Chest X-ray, PA view. Patient: 49 years old, sex M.
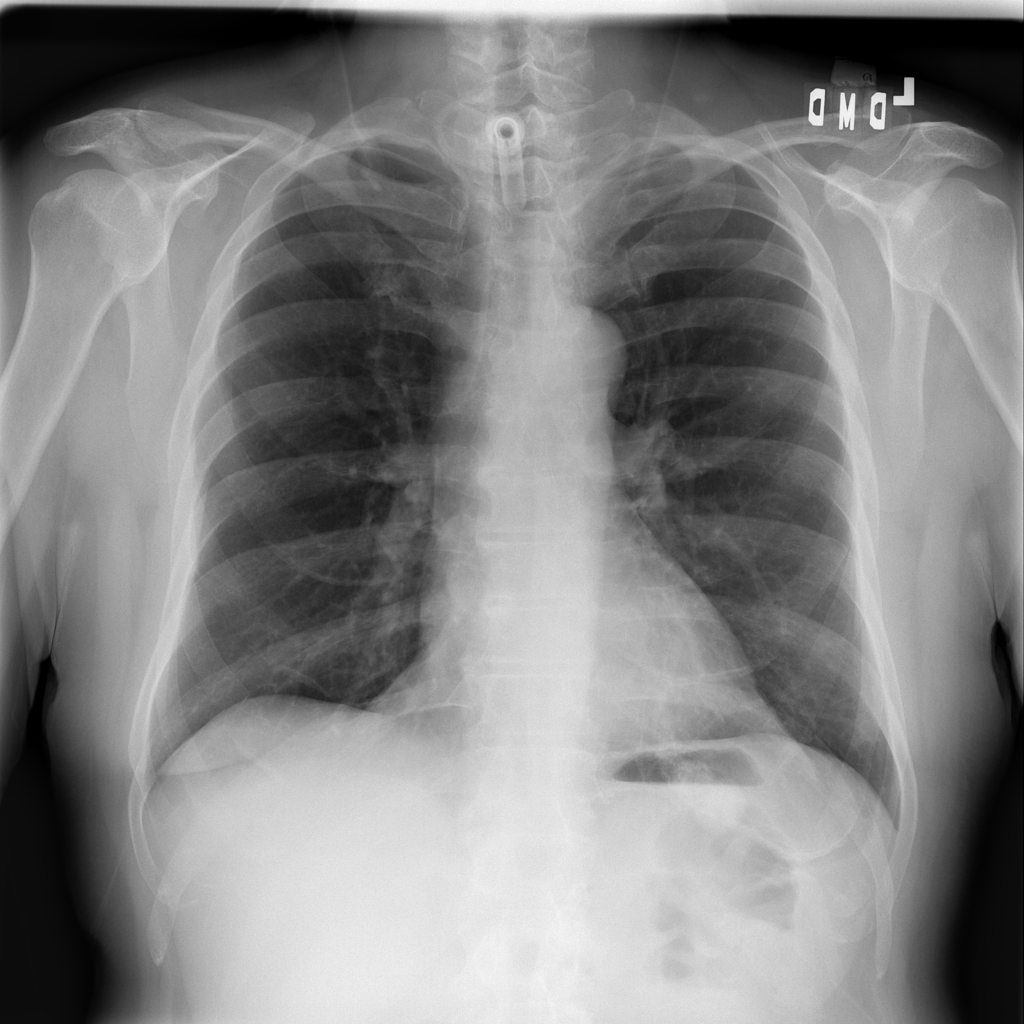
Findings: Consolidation